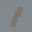
Label: 1